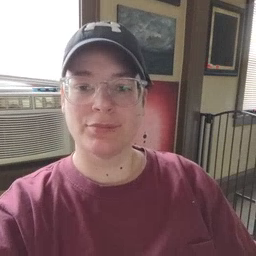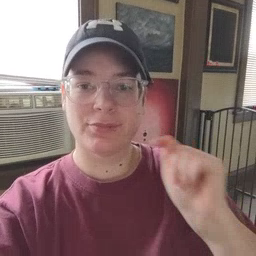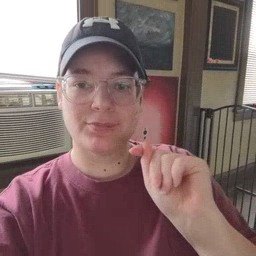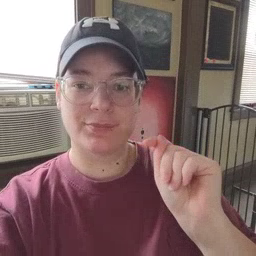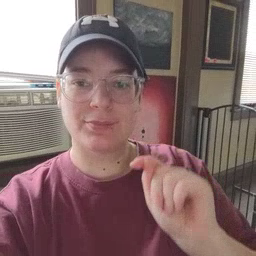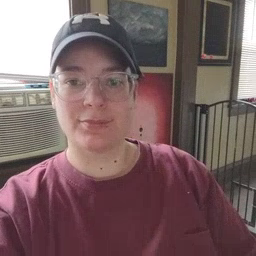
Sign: potty